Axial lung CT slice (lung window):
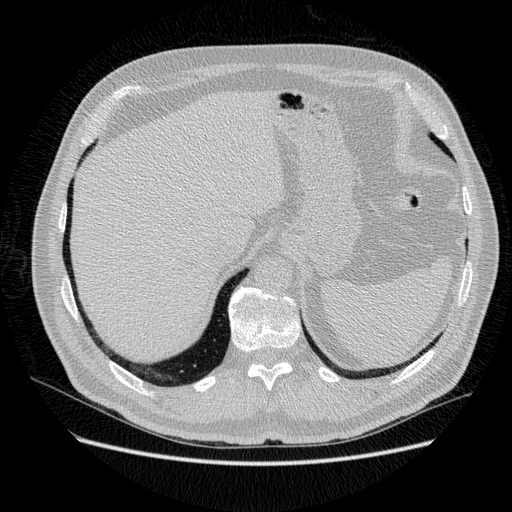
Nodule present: no